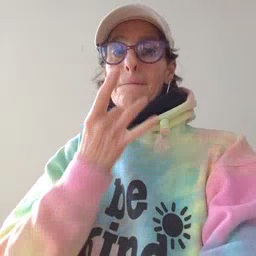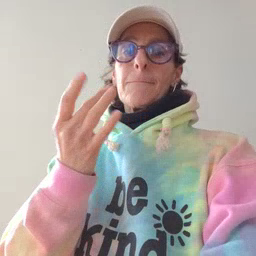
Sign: lamp